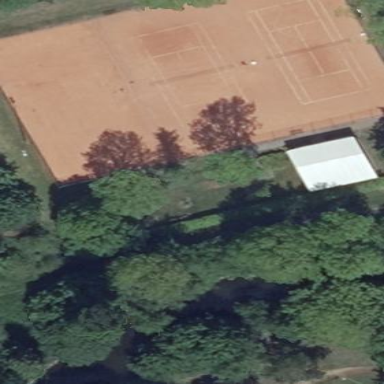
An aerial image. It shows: Sports centre featuring tennis facilities.